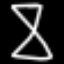
Label: hourglass